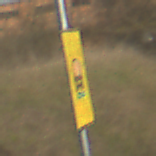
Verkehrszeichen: FahrzeugeMitWassergefaehrdenderLadungOhnePfeilsymbol
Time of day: MorningAfternoon
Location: Outdoor (Nature)
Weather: Clear
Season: NotSpecified
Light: Natural